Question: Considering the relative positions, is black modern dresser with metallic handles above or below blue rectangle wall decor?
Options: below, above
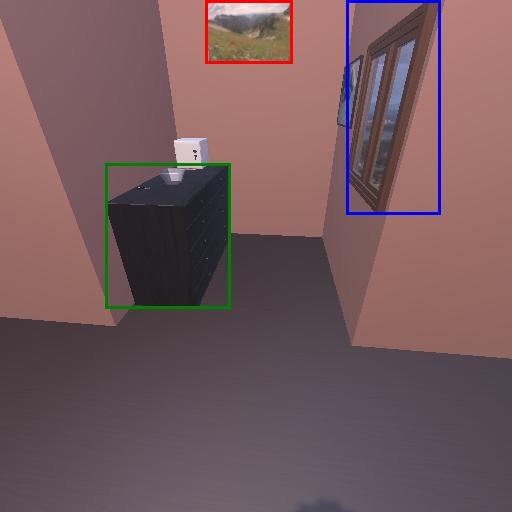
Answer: below